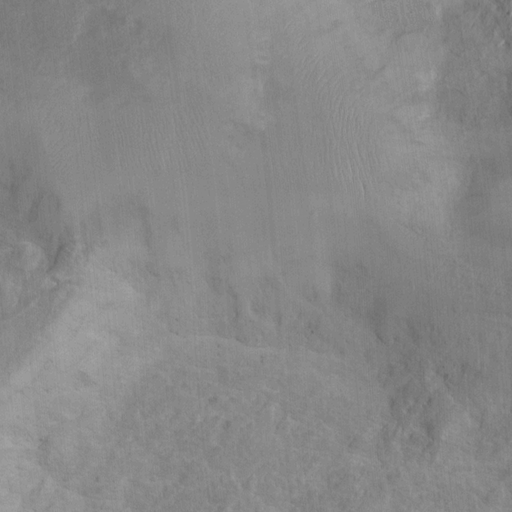
Classes present: Background, Cone